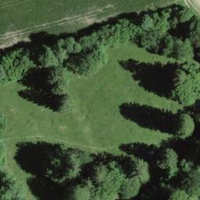
EUNIS habitat code: 41
Species observed at this site:
Primula veris
Mercurialis perennis